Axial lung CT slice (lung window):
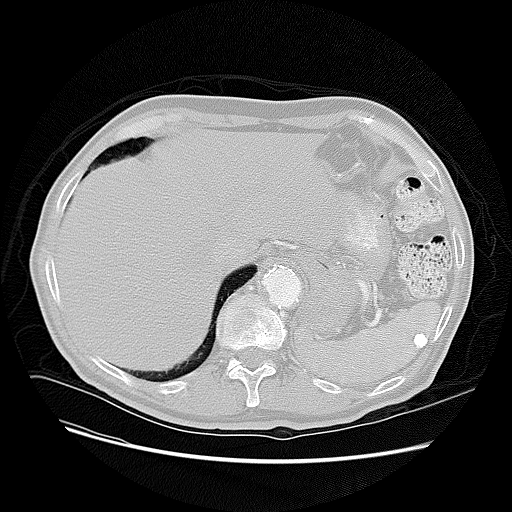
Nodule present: no